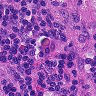
Metastatic tissue present: no